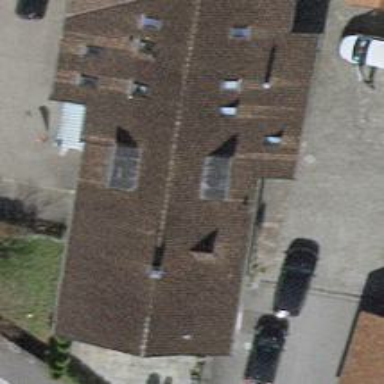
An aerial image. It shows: Restaurant.